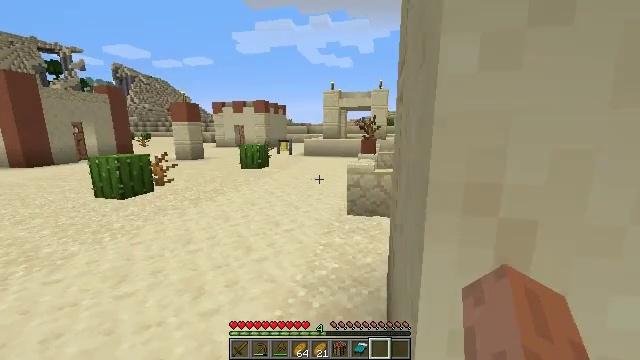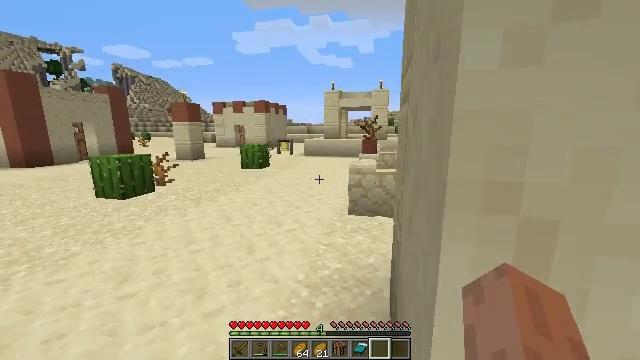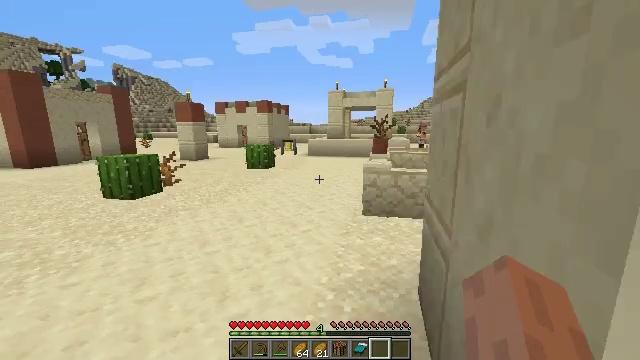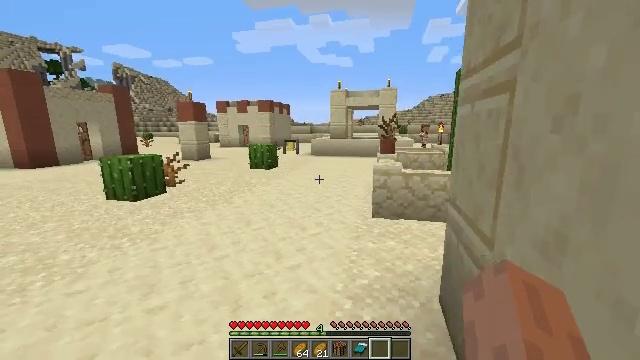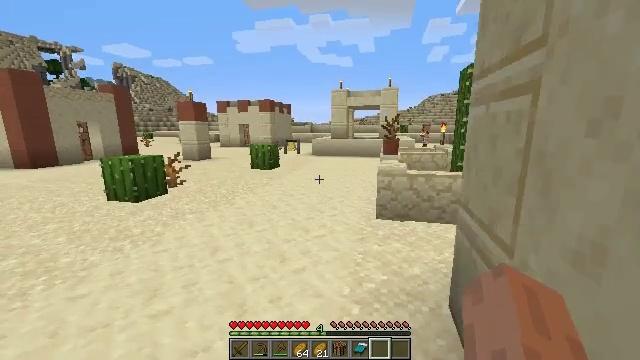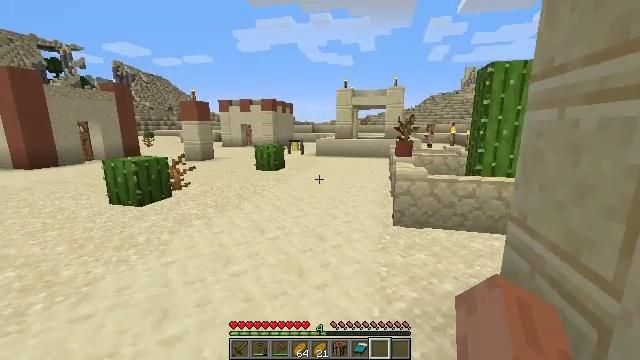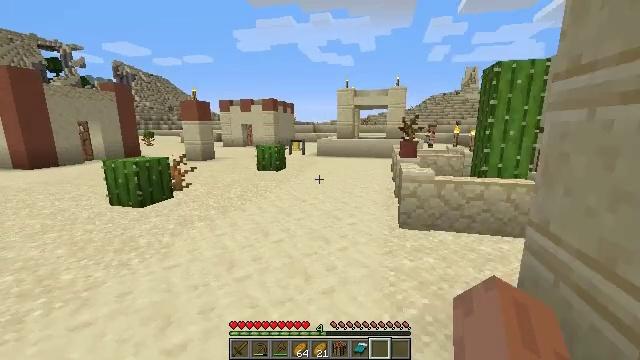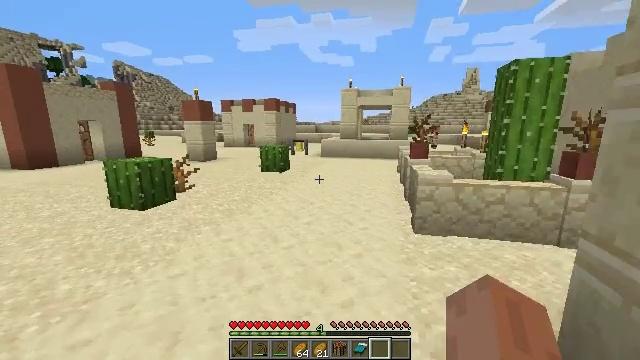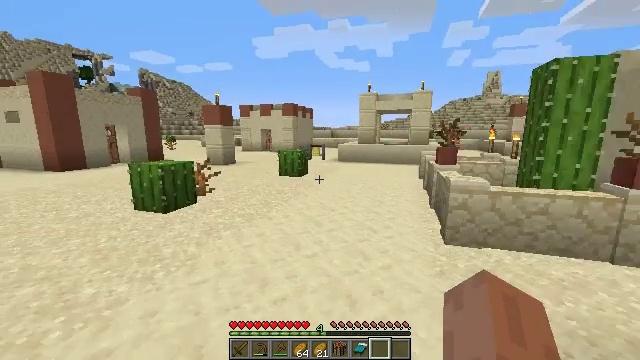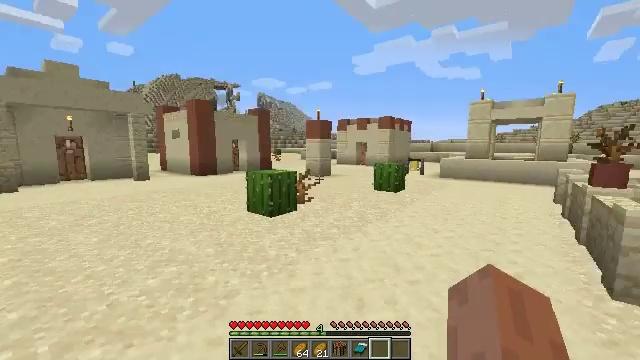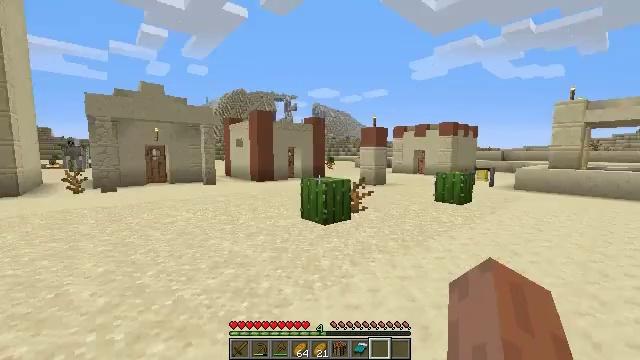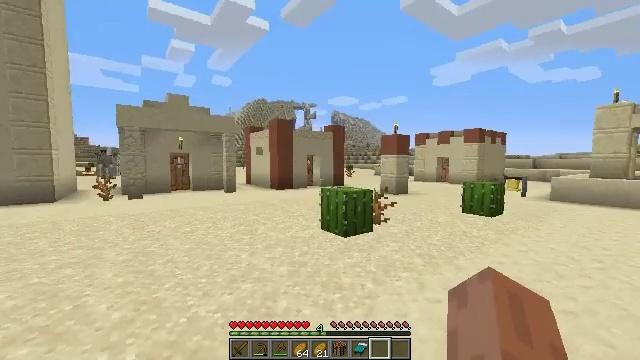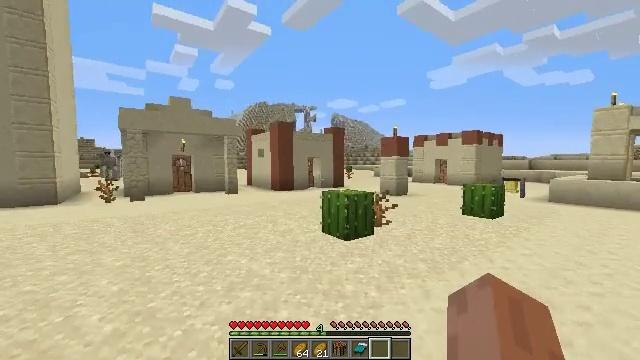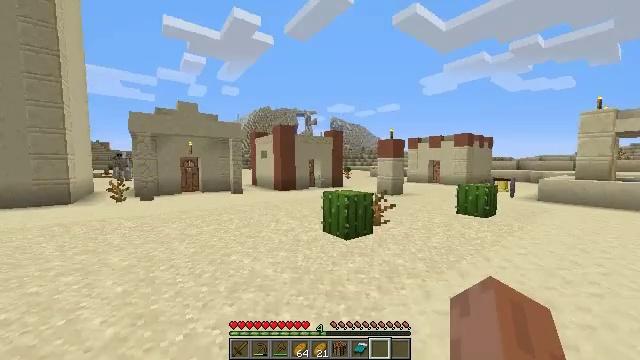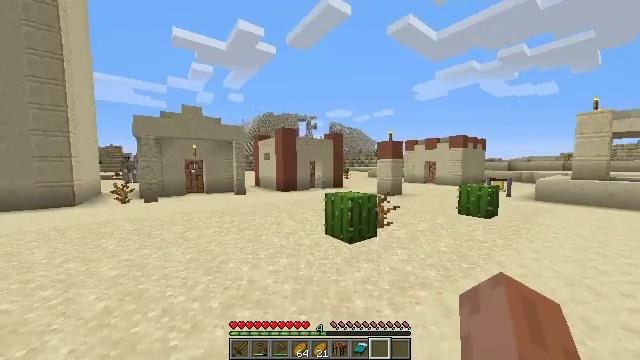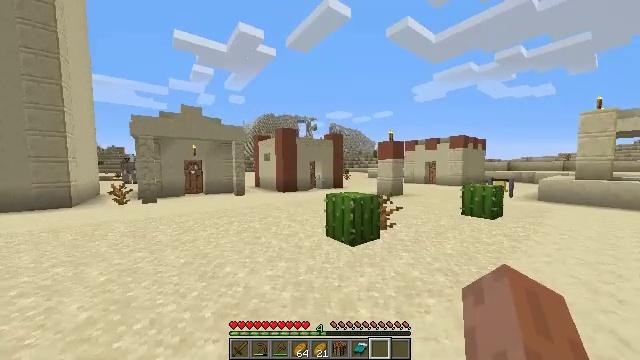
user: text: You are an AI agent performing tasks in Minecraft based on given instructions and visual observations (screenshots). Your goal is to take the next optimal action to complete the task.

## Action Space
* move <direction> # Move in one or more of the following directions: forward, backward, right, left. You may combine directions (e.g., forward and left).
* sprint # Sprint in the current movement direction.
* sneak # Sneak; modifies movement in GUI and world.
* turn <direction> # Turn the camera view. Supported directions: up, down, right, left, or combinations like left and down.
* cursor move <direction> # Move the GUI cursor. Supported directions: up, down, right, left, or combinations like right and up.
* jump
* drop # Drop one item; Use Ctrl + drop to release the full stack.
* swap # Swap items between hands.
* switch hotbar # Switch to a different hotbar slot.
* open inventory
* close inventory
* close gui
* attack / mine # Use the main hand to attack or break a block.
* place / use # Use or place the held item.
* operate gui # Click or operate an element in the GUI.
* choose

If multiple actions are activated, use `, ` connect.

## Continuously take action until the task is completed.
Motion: motion action
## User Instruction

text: Left click on the blast furnace to break it.
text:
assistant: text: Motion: move left
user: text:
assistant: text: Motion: move forward and move left
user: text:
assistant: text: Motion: move forward and move left
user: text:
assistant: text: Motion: move forward and move left
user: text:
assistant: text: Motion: move forward and move left
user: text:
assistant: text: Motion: move forward and move left
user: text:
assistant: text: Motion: move forward and move left
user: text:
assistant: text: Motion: move forward and move left, turn left
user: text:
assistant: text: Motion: move forward and move left, turn left and up
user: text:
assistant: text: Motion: move forward, turn left and up
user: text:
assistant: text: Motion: move forward, sprint, turn left and up
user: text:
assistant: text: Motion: move forward, sprint
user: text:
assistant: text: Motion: move forward, sprint
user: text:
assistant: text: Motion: move forward, sprint
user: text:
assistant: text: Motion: move forward, sprint
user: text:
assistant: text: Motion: move forward
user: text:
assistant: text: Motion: move forward and move right
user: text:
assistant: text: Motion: move forward and move right
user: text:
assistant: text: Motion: move forward and move right
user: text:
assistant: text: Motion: move forward and move right
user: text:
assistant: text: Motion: move forward and move right
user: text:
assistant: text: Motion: move forward and move right
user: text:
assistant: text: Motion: move forward and move right
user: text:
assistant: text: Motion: move forward and move right
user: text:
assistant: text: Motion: move forward
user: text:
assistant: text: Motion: move forward
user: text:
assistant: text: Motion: move forward and move right
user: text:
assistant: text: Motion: move forward and move right
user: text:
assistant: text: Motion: move forward and move right
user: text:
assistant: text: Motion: move forward and move right, turn left